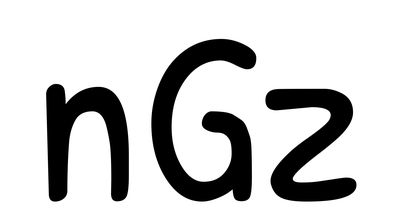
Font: PatrickHand-Regular